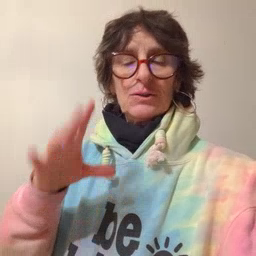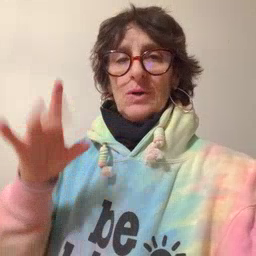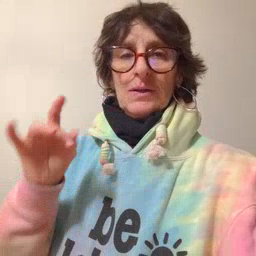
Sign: story